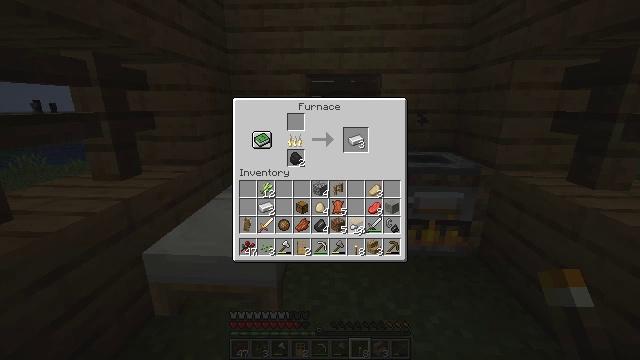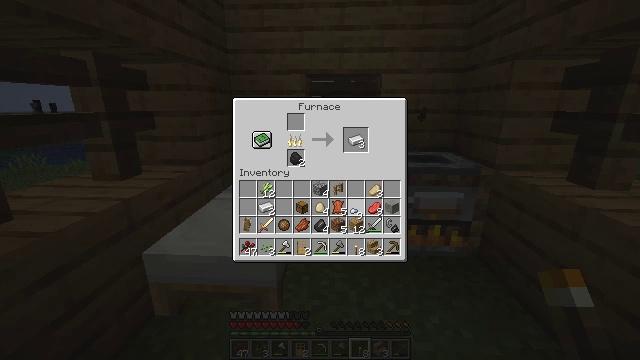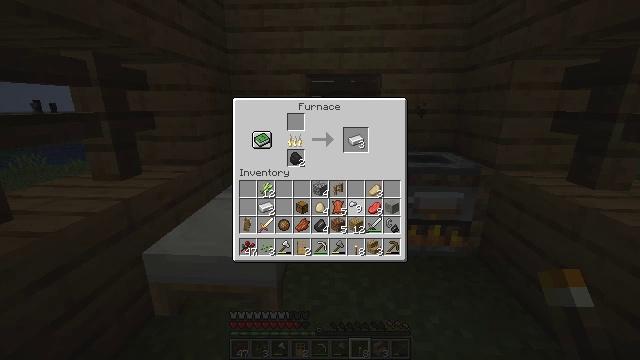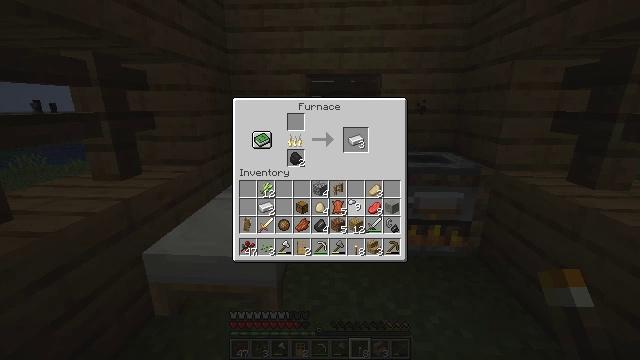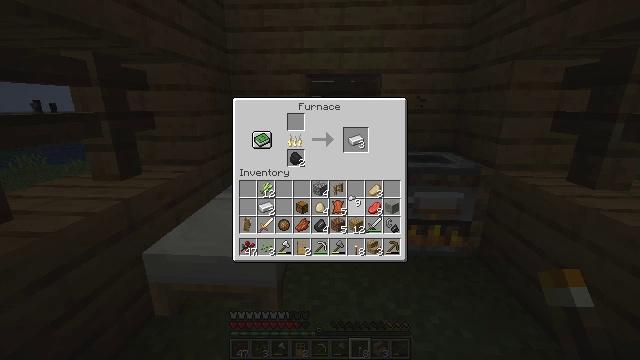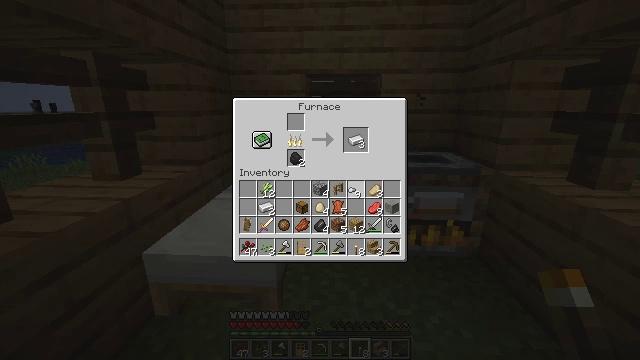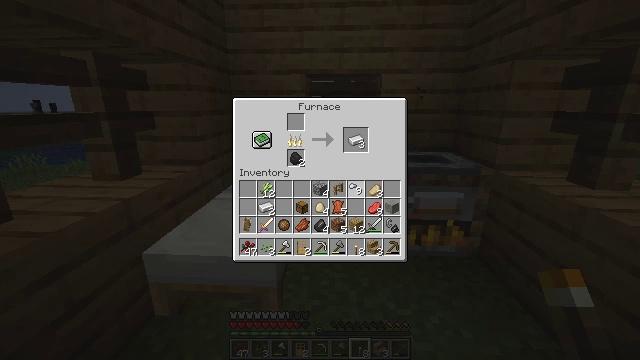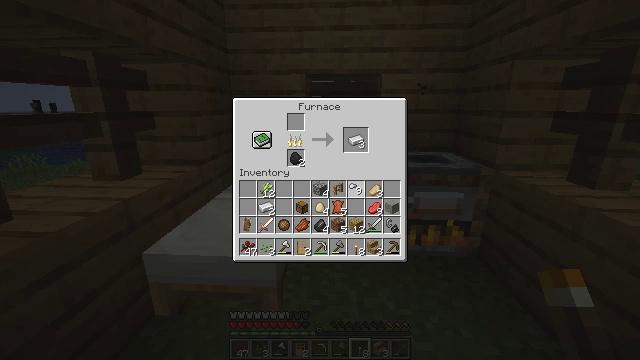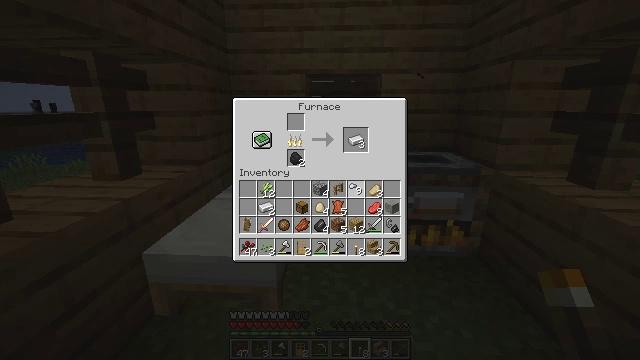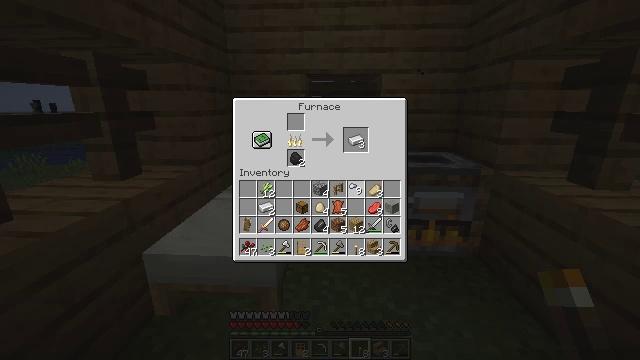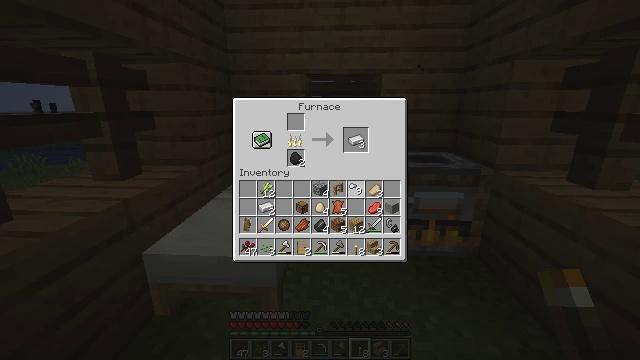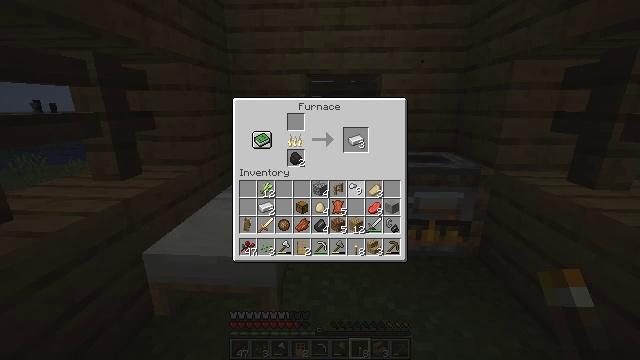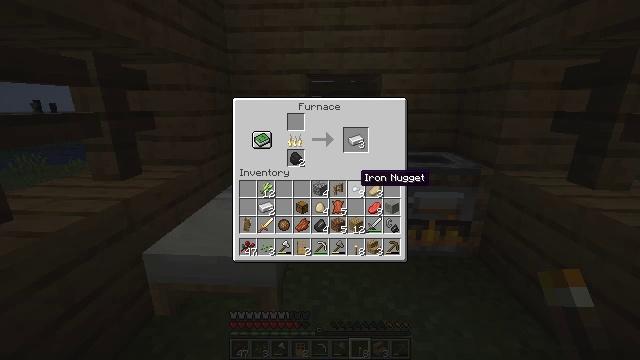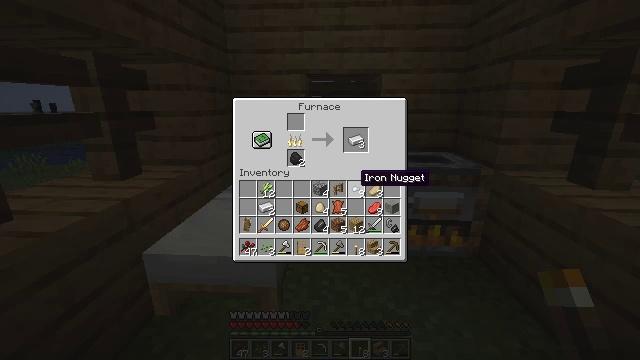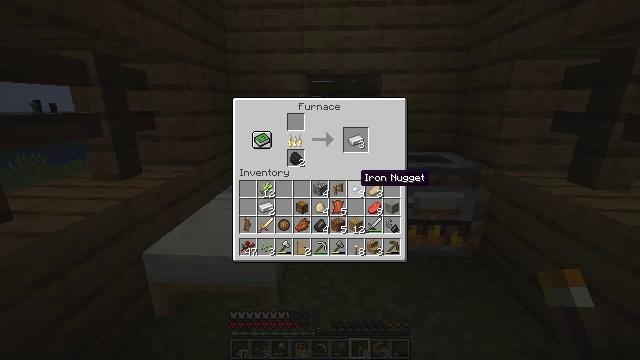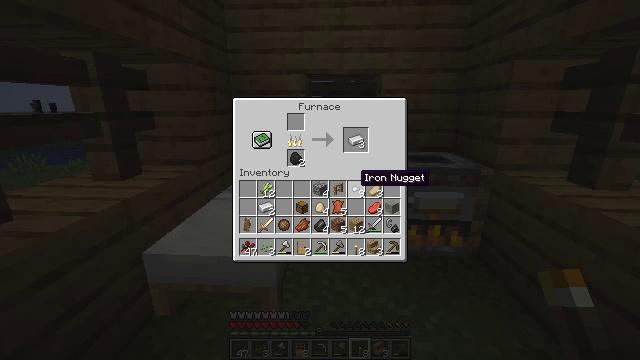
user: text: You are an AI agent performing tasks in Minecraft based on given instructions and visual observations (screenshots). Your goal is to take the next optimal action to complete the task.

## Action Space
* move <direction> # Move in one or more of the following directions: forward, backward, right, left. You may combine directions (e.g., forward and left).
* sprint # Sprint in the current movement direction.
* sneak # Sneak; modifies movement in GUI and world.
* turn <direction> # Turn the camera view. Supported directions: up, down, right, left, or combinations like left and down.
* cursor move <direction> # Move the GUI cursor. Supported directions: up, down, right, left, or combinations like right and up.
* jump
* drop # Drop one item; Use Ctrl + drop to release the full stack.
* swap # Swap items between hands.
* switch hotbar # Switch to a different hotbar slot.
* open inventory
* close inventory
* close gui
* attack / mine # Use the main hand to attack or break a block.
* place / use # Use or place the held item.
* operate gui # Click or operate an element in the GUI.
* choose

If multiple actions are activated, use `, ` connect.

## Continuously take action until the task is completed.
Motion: motion action
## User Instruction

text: Create an oak slab using oak planks in the crafting table.
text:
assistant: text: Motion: cursor move up
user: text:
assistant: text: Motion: no_op
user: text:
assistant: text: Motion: no_op
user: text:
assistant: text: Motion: no_op
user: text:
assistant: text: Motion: cursor move up
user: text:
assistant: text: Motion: no_op
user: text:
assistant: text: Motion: no_op
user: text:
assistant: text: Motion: no_op
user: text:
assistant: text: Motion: operate gui
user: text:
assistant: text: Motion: operate gui
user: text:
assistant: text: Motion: operate gui
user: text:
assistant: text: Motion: no_op
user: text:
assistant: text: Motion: no_op
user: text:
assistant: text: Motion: no_op
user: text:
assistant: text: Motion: no_op
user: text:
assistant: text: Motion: no_op
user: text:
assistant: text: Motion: no_op
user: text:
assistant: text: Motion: no_op
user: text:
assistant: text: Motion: no_op
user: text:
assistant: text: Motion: no_op
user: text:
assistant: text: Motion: close gui
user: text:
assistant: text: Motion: no_op
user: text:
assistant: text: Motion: turn left and down
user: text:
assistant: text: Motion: turn left and down
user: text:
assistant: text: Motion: turn left and down
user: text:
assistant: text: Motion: turn left and down
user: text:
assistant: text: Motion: turn left
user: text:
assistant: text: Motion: turn left
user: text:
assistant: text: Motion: turn left and down
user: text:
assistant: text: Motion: turn left and down